Question: What I want is like stack overflow. User can HTML format their text input, and the page should be rendered exactly in the same way,
I use the 'wmd.js' to store the formatted input, Consider I have a context variable '{{variable}}' with string value '"<p>something</p>"'. When I render the template,
'''
{{variable}} outputs <p>something</p>
and {{variable|safe}} also output <p>something</p>
'''
It shows the html tag as text in the page. How to render the HTML tag in the '{{variable}}' but not showing them as plain text.
the template
'''
<div id='thread_answer_content' >
{% for answer in question.answer_set.all %}
{{answer.answerbody|safe}}
{% endfor %}
</div>
'''
the view
'''
def detail(request,question_id):
q = get_object_or_404(Question,pk=question_id)
return render_to_response('CODE/detail.html',{'question':q},
context_instance = RequestContext(request)
)
'''
here is the django admin page of the question , am using sqlite3 by the way

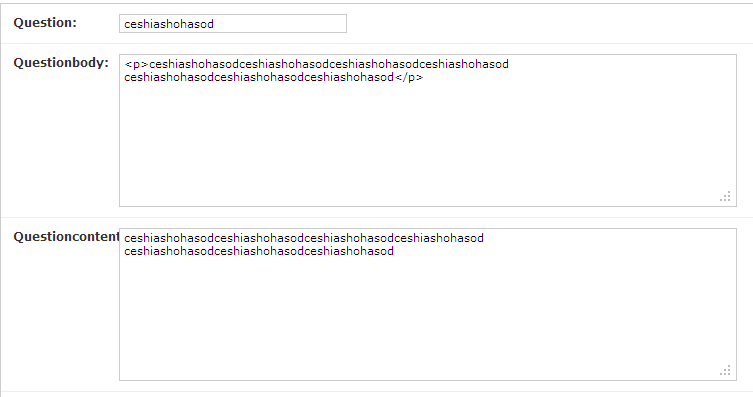
Answer: use tag : <URL>
'''
{% autoescape off %}{{ variable }}{% endautoescape %}
'''